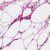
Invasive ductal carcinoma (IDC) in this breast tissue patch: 0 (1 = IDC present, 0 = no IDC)